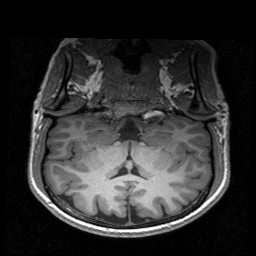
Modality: T1w
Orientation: sagittal
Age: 25
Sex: male
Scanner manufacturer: siemens
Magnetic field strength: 3 T
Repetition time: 1.9 s
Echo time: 0.00226 s